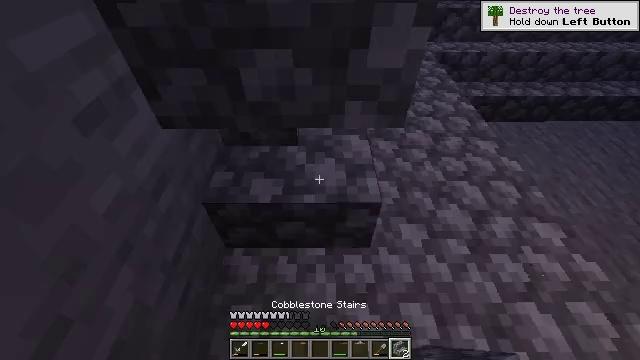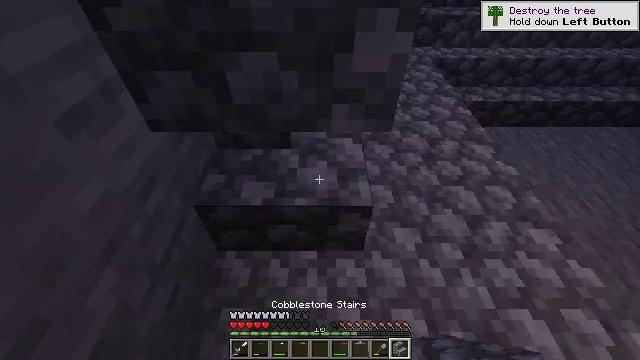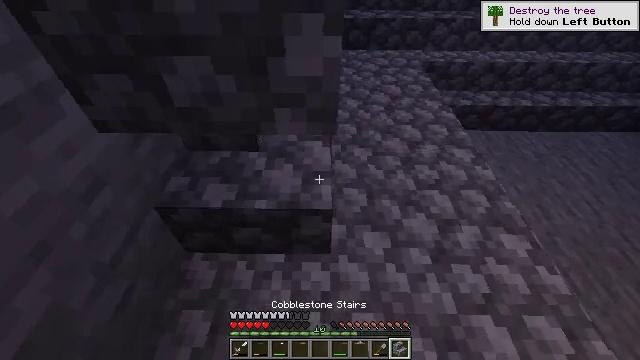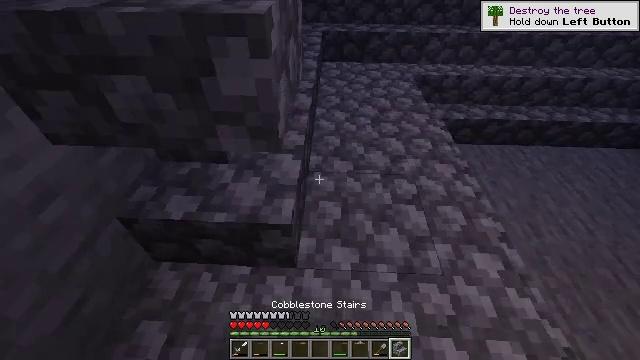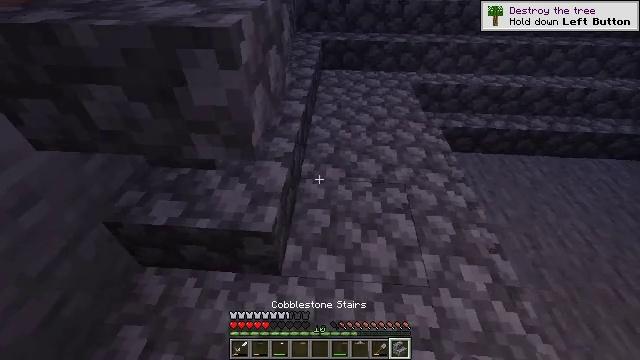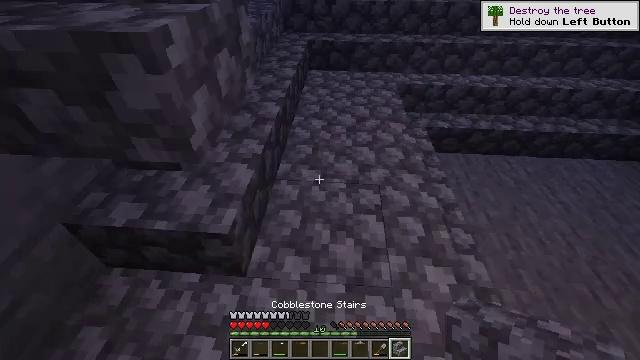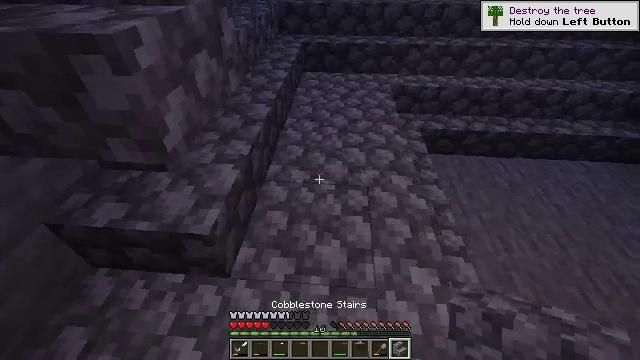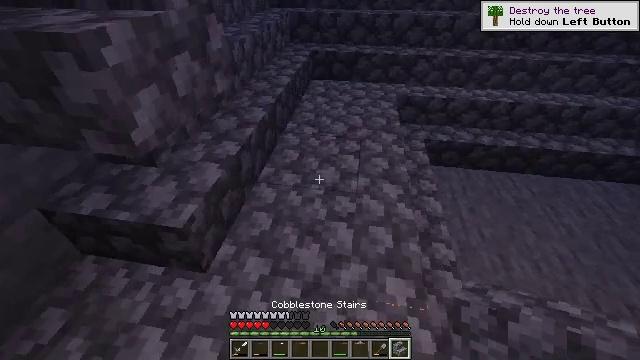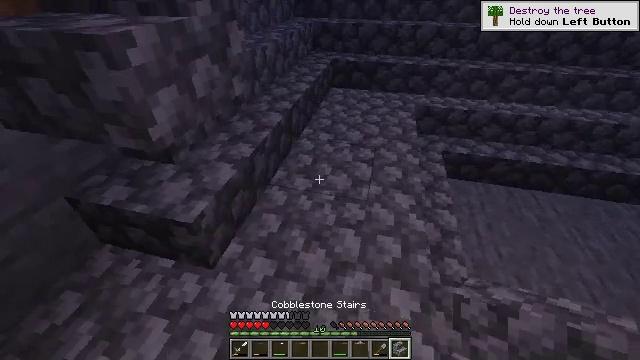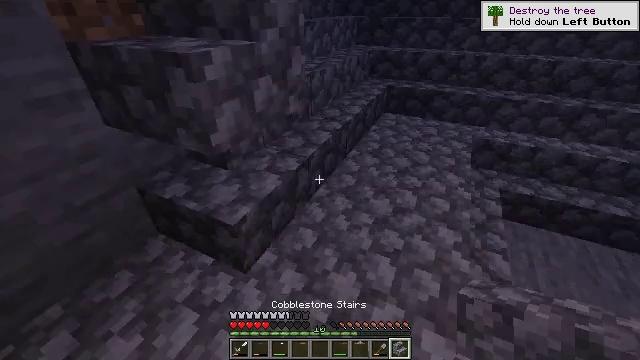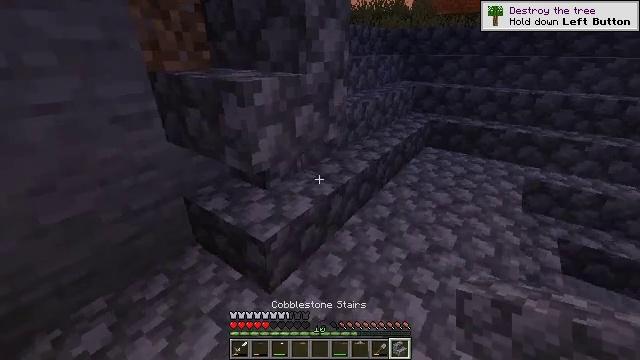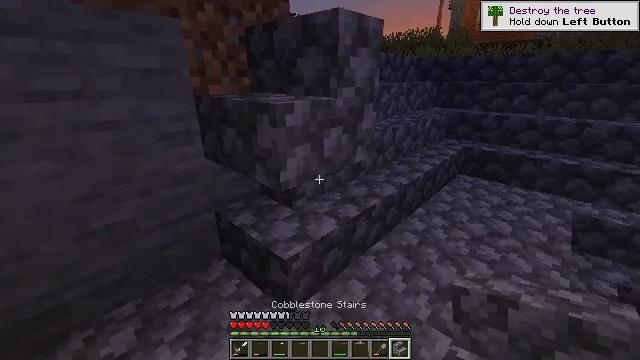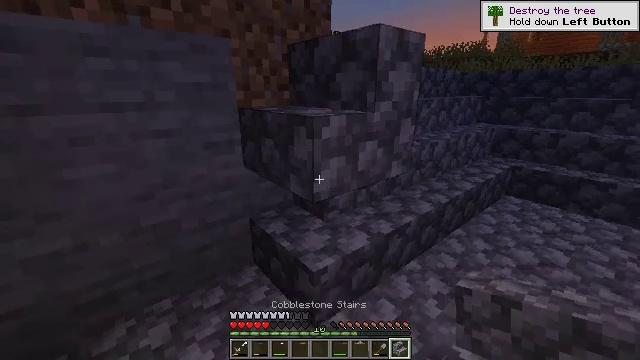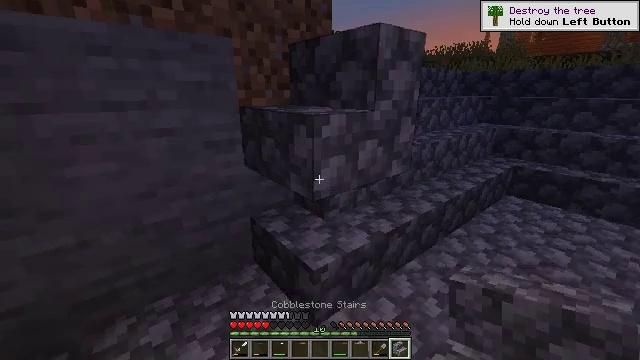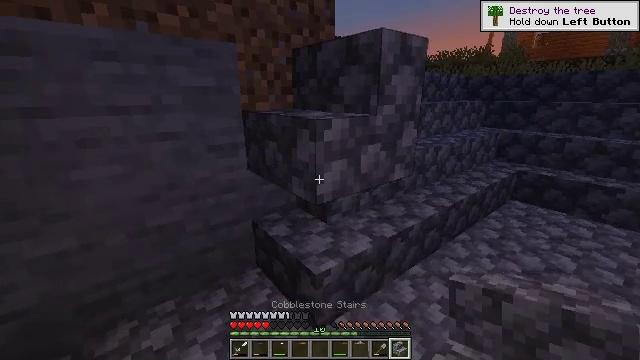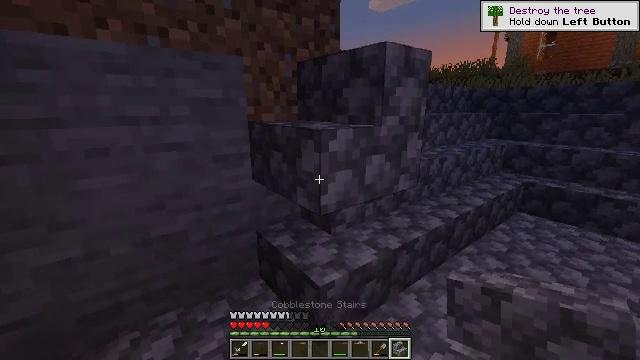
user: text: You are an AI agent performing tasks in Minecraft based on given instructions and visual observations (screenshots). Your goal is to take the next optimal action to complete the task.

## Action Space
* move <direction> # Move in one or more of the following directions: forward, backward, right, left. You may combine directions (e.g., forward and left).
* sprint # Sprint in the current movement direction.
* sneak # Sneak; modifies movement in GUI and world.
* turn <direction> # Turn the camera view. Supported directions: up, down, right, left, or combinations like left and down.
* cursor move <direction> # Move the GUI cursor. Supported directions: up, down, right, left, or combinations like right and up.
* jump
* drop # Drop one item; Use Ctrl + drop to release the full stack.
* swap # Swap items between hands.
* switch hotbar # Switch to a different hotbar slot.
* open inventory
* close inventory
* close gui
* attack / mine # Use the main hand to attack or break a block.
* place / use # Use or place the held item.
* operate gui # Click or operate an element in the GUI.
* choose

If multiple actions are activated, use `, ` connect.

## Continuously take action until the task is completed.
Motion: motion action
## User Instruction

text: Recycle the cobblestone stairs.
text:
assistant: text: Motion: move right
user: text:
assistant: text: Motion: move right
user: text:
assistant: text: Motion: move right, turn left and up
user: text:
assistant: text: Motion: move right, turn left and up
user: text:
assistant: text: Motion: move right
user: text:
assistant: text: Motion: move right
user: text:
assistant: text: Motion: turn left and up
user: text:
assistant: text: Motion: turn left and up
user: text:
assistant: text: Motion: turn left and up
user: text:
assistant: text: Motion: turn left and up
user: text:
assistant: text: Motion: turn left and up
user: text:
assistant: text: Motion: turn left and up
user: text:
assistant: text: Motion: no_op
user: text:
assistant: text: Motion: no_op
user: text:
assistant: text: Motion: turn left and up
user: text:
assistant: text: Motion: no_op
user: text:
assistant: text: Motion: attack / mine
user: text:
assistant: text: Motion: attack / mine
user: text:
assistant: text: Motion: attack / mine
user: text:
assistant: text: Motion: attack / mine
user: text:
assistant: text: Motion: attack / mine
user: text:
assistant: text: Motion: attack / mine
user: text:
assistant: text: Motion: attack / mine
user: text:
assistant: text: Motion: attack / mine
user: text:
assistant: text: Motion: attack / mine
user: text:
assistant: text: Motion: attack / mine
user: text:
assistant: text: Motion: attack / mine
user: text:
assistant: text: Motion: attack / mine
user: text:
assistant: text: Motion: attack / mine
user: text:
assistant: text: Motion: no_op